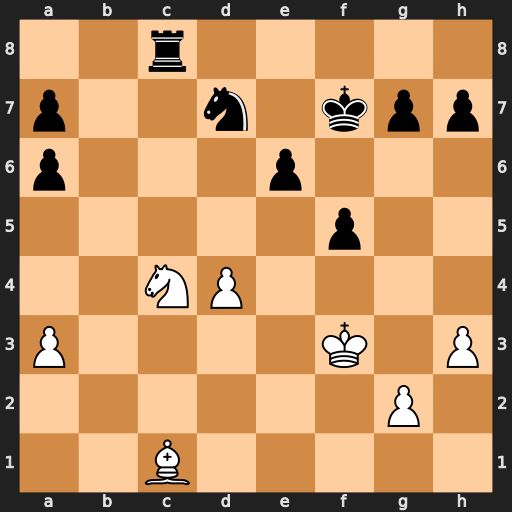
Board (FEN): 2r5/p2n1kpp/p3p3/5p2/2NP4/P4K1P/6P1/2B5
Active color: w
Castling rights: -
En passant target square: -
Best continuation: Nd6+ Kf6 Nxc8